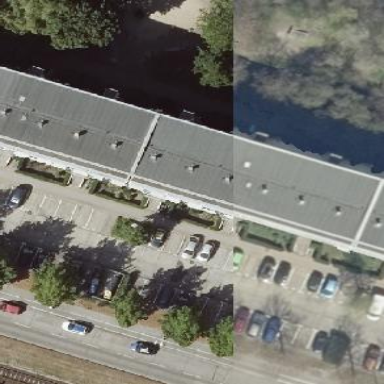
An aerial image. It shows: Apartment building with flat roof.